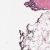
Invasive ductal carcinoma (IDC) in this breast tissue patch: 0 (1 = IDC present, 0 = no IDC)